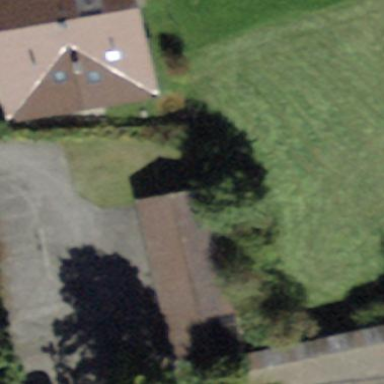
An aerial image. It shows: Garage.